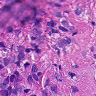
Metastatic tissue present: yes